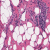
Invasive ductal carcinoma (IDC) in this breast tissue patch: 0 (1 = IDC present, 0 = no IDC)